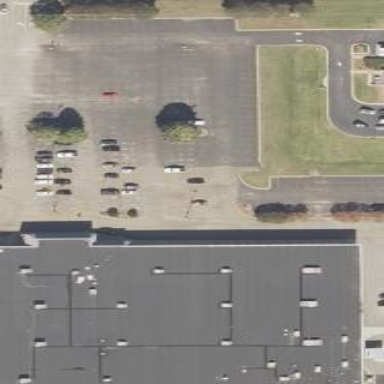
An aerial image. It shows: Retail building.